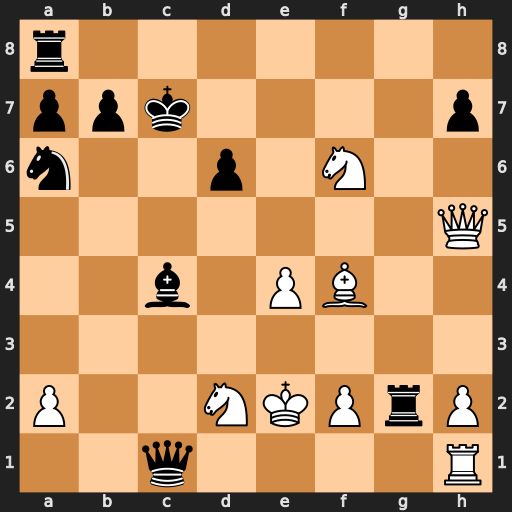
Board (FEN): r7/ppk4p/n2p1N2/7Q/2b1PB2/8/P2NKPrP/2q4R
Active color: w
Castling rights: -
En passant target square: -
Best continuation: Nxc4 Qxc4+ Kf3 Rxf2+ Kxf2